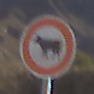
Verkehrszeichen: VerbotViehtrieb
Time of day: MorningAfternoon
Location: Outdoor (Nature)
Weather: PartlyCloudy
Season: NotSpecified
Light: Natural